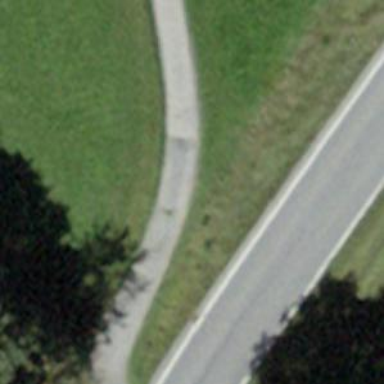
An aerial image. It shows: Well-maintained track road of grade 1.